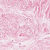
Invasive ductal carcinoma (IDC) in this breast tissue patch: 0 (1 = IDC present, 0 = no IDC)